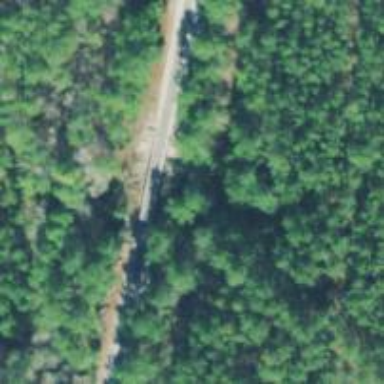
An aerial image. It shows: Railway track.